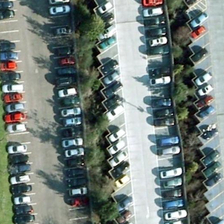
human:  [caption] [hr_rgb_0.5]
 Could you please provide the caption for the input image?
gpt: some cars are parked in a parking lot with two lines of green trees .

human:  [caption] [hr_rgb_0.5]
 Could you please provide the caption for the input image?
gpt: some cars are parked in a parking lot with two lines of green trees .

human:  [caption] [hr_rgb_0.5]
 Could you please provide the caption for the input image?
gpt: some cars are parked in a parking lot with two lines of green trees .

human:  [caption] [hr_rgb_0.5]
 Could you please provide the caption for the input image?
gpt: some cars are parked in a parking lot with two lines of green trees .

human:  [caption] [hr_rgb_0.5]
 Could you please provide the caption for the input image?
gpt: some cars are parked in a parking lot with two lines of green trees .